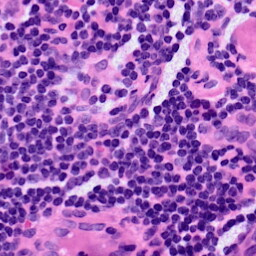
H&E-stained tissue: LymphNode